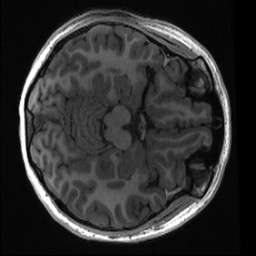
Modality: T1w
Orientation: axial
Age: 18
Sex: female